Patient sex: M
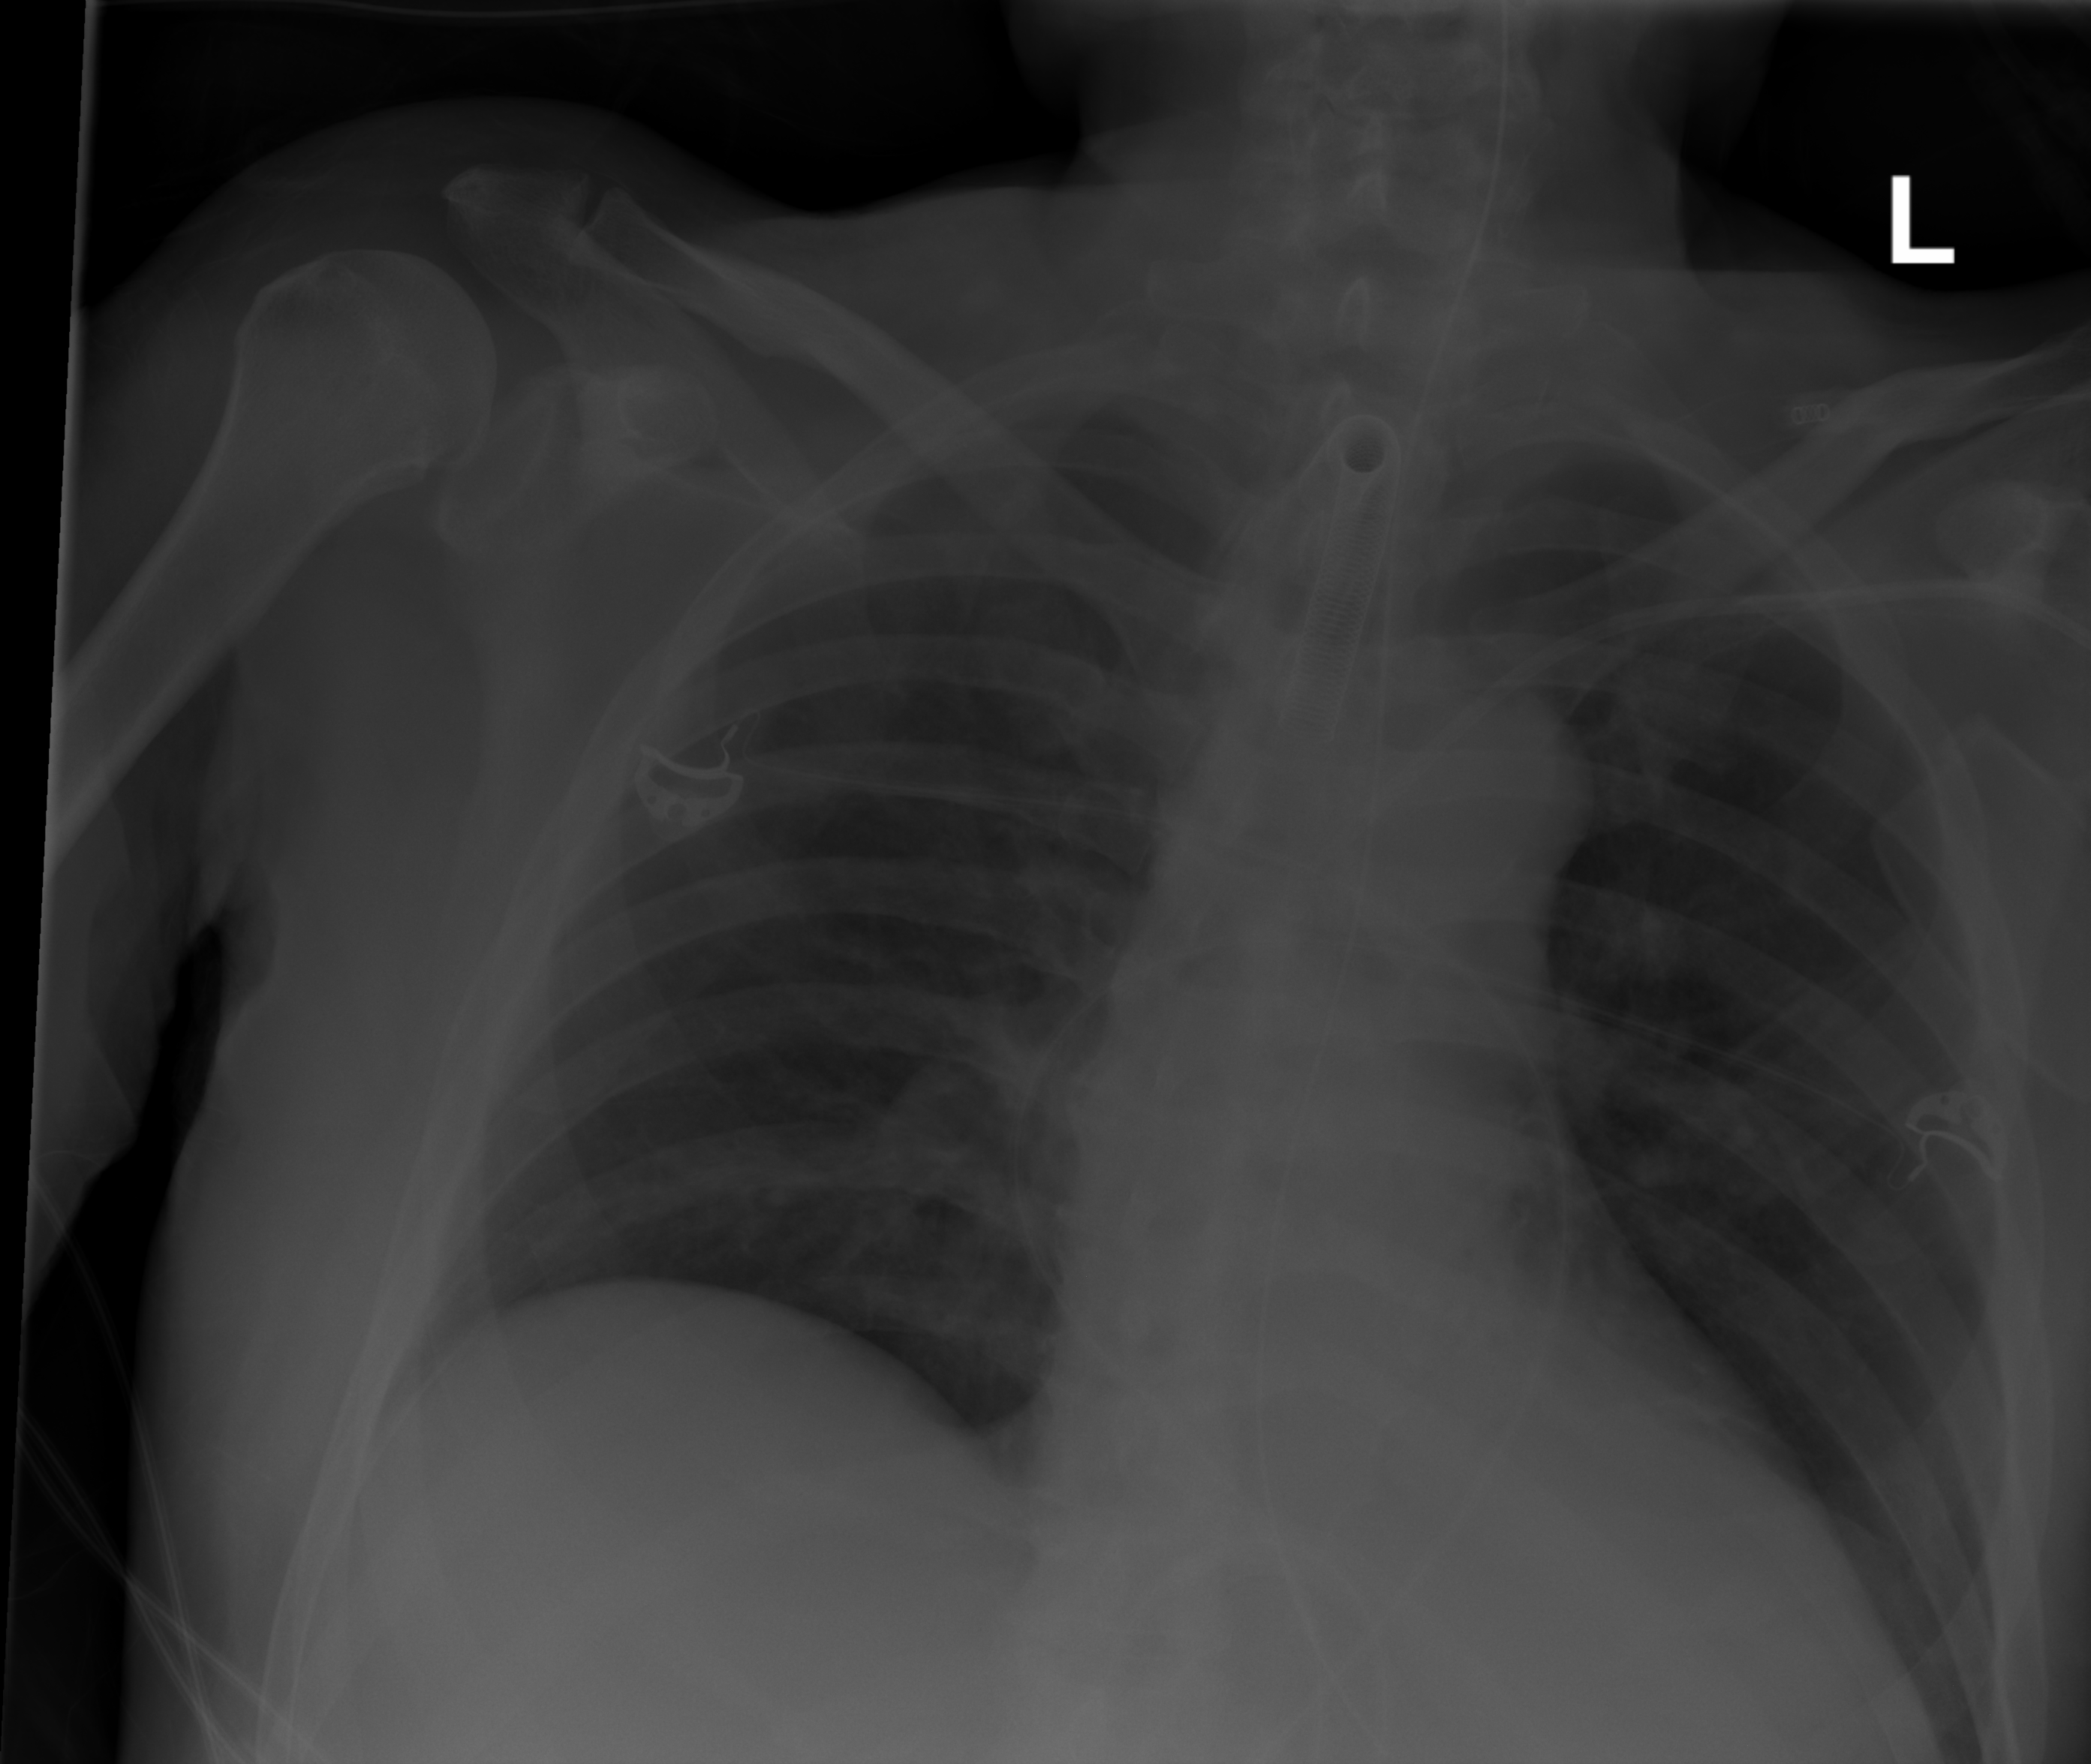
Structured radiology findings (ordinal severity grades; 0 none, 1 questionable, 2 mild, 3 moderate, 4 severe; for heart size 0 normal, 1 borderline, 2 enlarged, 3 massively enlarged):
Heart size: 1
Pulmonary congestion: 0
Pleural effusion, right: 0
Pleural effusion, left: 2
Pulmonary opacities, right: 0
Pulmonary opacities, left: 0
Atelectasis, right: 0
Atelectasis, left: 0